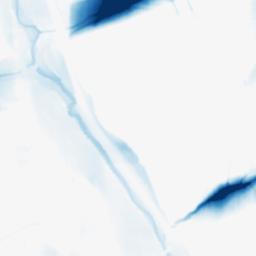
Category: morphological
Decomposition family: morphological_square
Decomposition parameters: operation: closing
size: 50
Upsampling method: bilinear
Upsampling parameters: scale: 4
Upsampling scale: 4